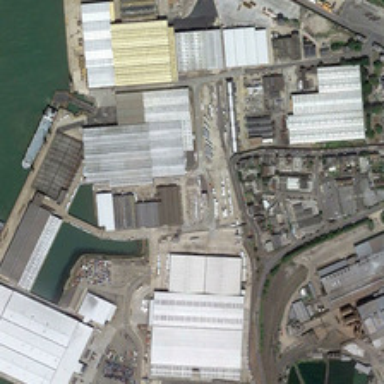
The industrial houses in the street are neatly arranged .